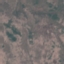
Label: HerbaceousVegetation